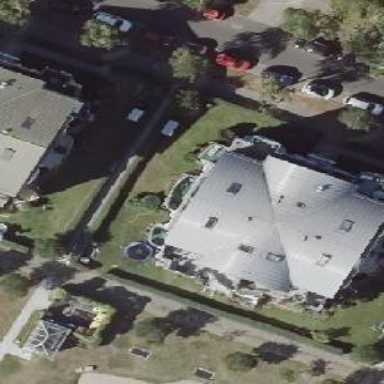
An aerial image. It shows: Unique round shape roof of apartment building.